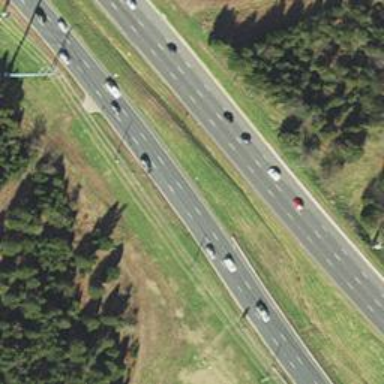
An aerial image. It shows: Asphalt surface motorway with expressway access.